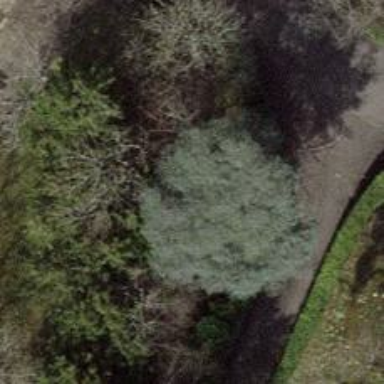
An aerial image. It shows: Evergreen tree with needle-leaved leaves.